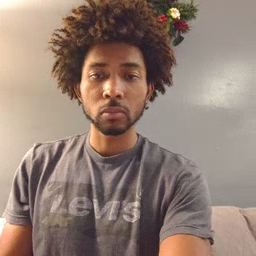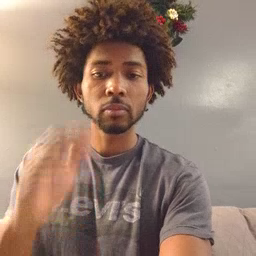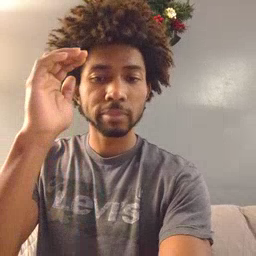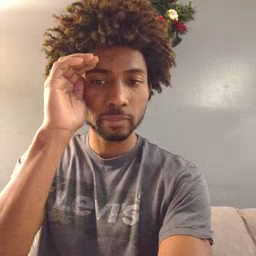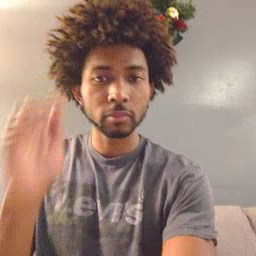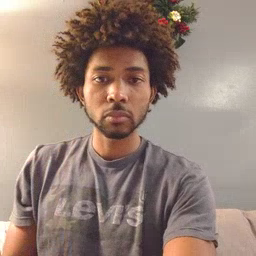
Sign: listen